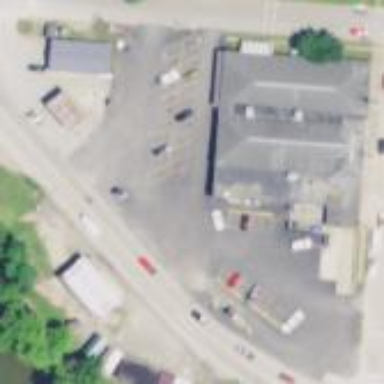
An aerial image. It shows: Retail area.